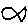
Label: fish